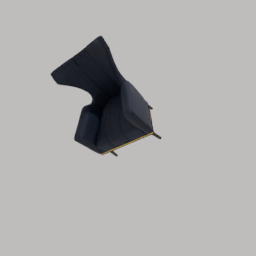
Label: furniture